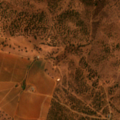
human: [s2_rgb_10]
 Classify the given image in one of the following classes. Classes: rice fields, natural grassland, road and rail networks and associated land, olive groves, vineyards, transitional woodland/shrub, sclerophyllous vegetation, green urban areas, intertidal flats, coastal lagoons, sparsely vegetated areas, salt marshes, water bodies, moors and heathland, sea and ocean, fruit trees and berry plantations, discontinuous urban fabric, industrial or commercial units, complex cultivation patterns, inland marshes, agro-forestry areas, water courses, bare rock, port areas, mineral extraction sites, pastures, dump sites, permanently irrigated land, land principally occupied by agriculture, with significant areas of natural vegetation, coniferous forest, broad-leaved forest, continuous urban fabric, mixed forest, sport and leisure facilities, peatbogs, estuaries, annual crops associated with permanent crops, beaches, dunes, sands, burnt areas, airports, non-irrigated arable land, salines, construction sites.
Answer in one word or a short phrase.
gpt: non-irrigated arable land, olive groves, agro-forestry areas, broad-leaved forest, transitional woodland/shrub